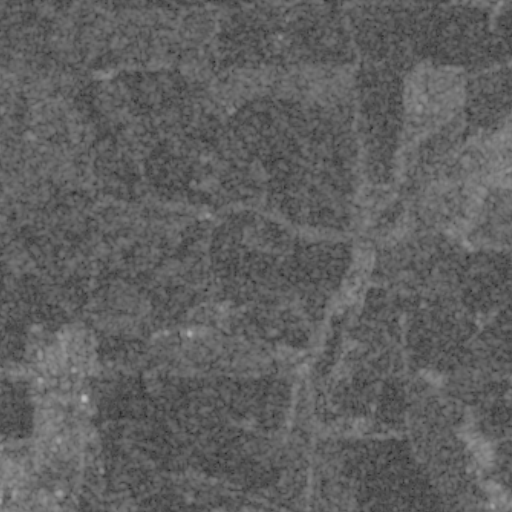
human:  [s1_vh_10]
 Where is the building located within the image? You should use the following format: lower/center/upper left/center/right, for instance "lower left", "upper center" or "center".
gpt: The building is located in the lower left of the image.
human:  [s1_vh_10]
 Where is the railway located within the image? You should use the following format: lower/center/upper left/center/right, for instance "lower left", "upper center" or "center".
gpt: The railway is located in the lower of the image.
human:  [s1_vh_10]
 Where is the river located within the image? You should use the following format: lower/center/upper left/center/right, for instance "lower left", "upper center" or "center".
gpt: The river is located in the lower right of the image.
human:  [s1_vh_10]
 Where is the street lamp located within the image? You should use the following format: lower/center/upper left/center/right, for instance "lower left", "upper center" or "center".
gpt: The street lamp is located in the lower left of the image.
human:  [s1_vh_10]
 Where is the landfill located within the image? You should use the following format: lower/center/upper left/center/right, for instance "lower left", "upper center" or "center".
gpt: There is no landfill in the image.

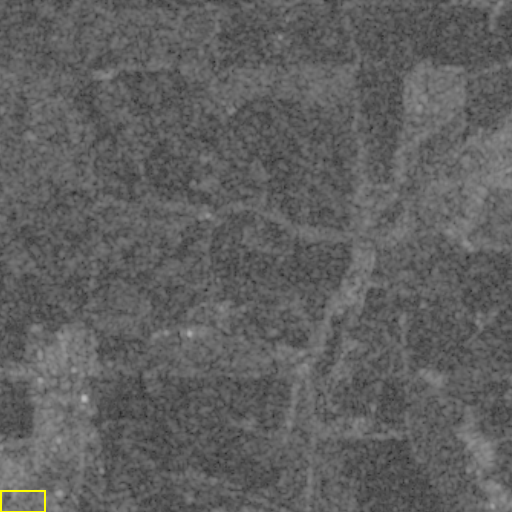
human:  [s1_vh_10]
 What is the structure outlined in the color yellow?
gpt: The structure outlined in yellow is a park.
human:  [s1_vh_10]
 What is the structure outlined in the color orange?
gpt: There is no orange outline.